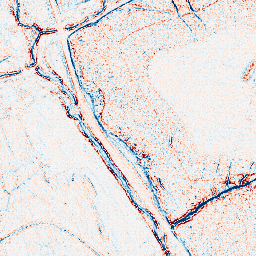
Category: edge_preserving
Decomposition family: bilateral
Decomposition parameters: d: 5
sigma_color: 150
sigma_space: 100
Upsampling method: nearest
Upsampling parameters: scale: 2
Upsampling scale: 2